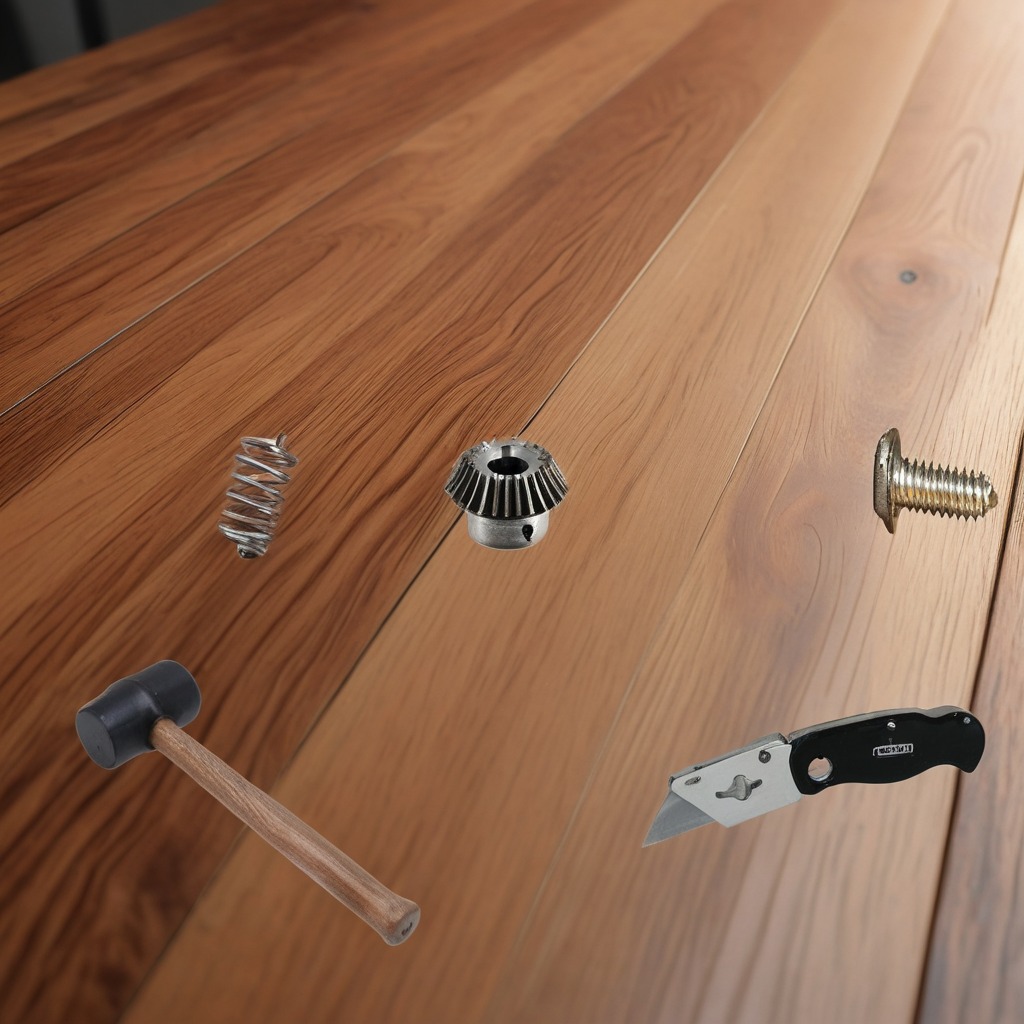
A steel gear with teeth, a utility knife, a metal machine screw, a hammer, and a coiled metal spring are lying on the wooden table.